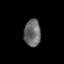
Tissue: prostate
Cell type: T cells
Senescence score: 0.3273
Nuclear area (px): 448
Mean DAPI intensity: 104.315